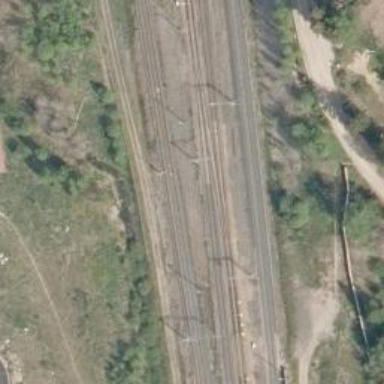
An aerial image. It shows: Railway with continuous electrified contact line.